Question: I have a function that grabs the cell text values from a flexigrid where a checkbox has been checked. But I am having a problem. When I click on the master checkbox(doesnt contain any text values as it is displayed with the column titles) it craps out because of the master checkbox.
This is the error I get: 'Uncaught Error: Syntax error, unrecognized expression: #'
Here is my function that grabs the Event Date from the Flexigrid:
'''
function getSelectedCopyDates() {
var arr = new Array();
//for every row that has a checked checkbox
$("tr").has(".noteCheckBox:checked").each(function (i) {
//push the value of column(FName, LName) into the array
arr.push($("#" + this.id + "> td[abbr='EventDate'] > div").text());
}
});
return arr;
}
'''
And here is a snippet of my flexigrid:
'''
$('#viewNotesGrid').flexigrid({
url: url,
dataType: 'json',
method: 'get',
colModel: [
{ display: '<input type="checkbox" class="noteCheckBox" id="checkAllNotes" />', name: 'checkBox', width: 20, sortable: false, align: 'center', process: showDescription },
{ display: 'File ID', name: 'FileID', width: 70, sortable: true, align: 'center', process: showDescription, hide: true },
'''
here is what it looks like:

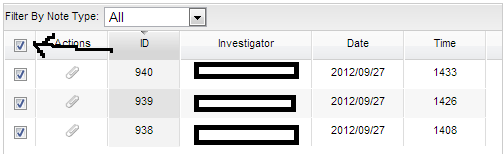
Answer: use selector to select tr without master check box row
'''
$("tr:has(:not('th'))").has(".noteCheckBox:checked").each(function (i) {
if ($("tr").has(".checkAllNotes:checked")){
arr.push($("#" + this.id + "> td[abbr='EventDate'] > div").text());
}
});
'''